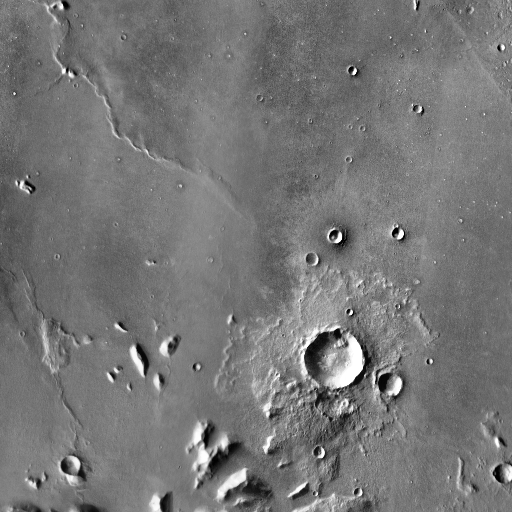
Crater classes present: Background, Other, Layered, Secondary